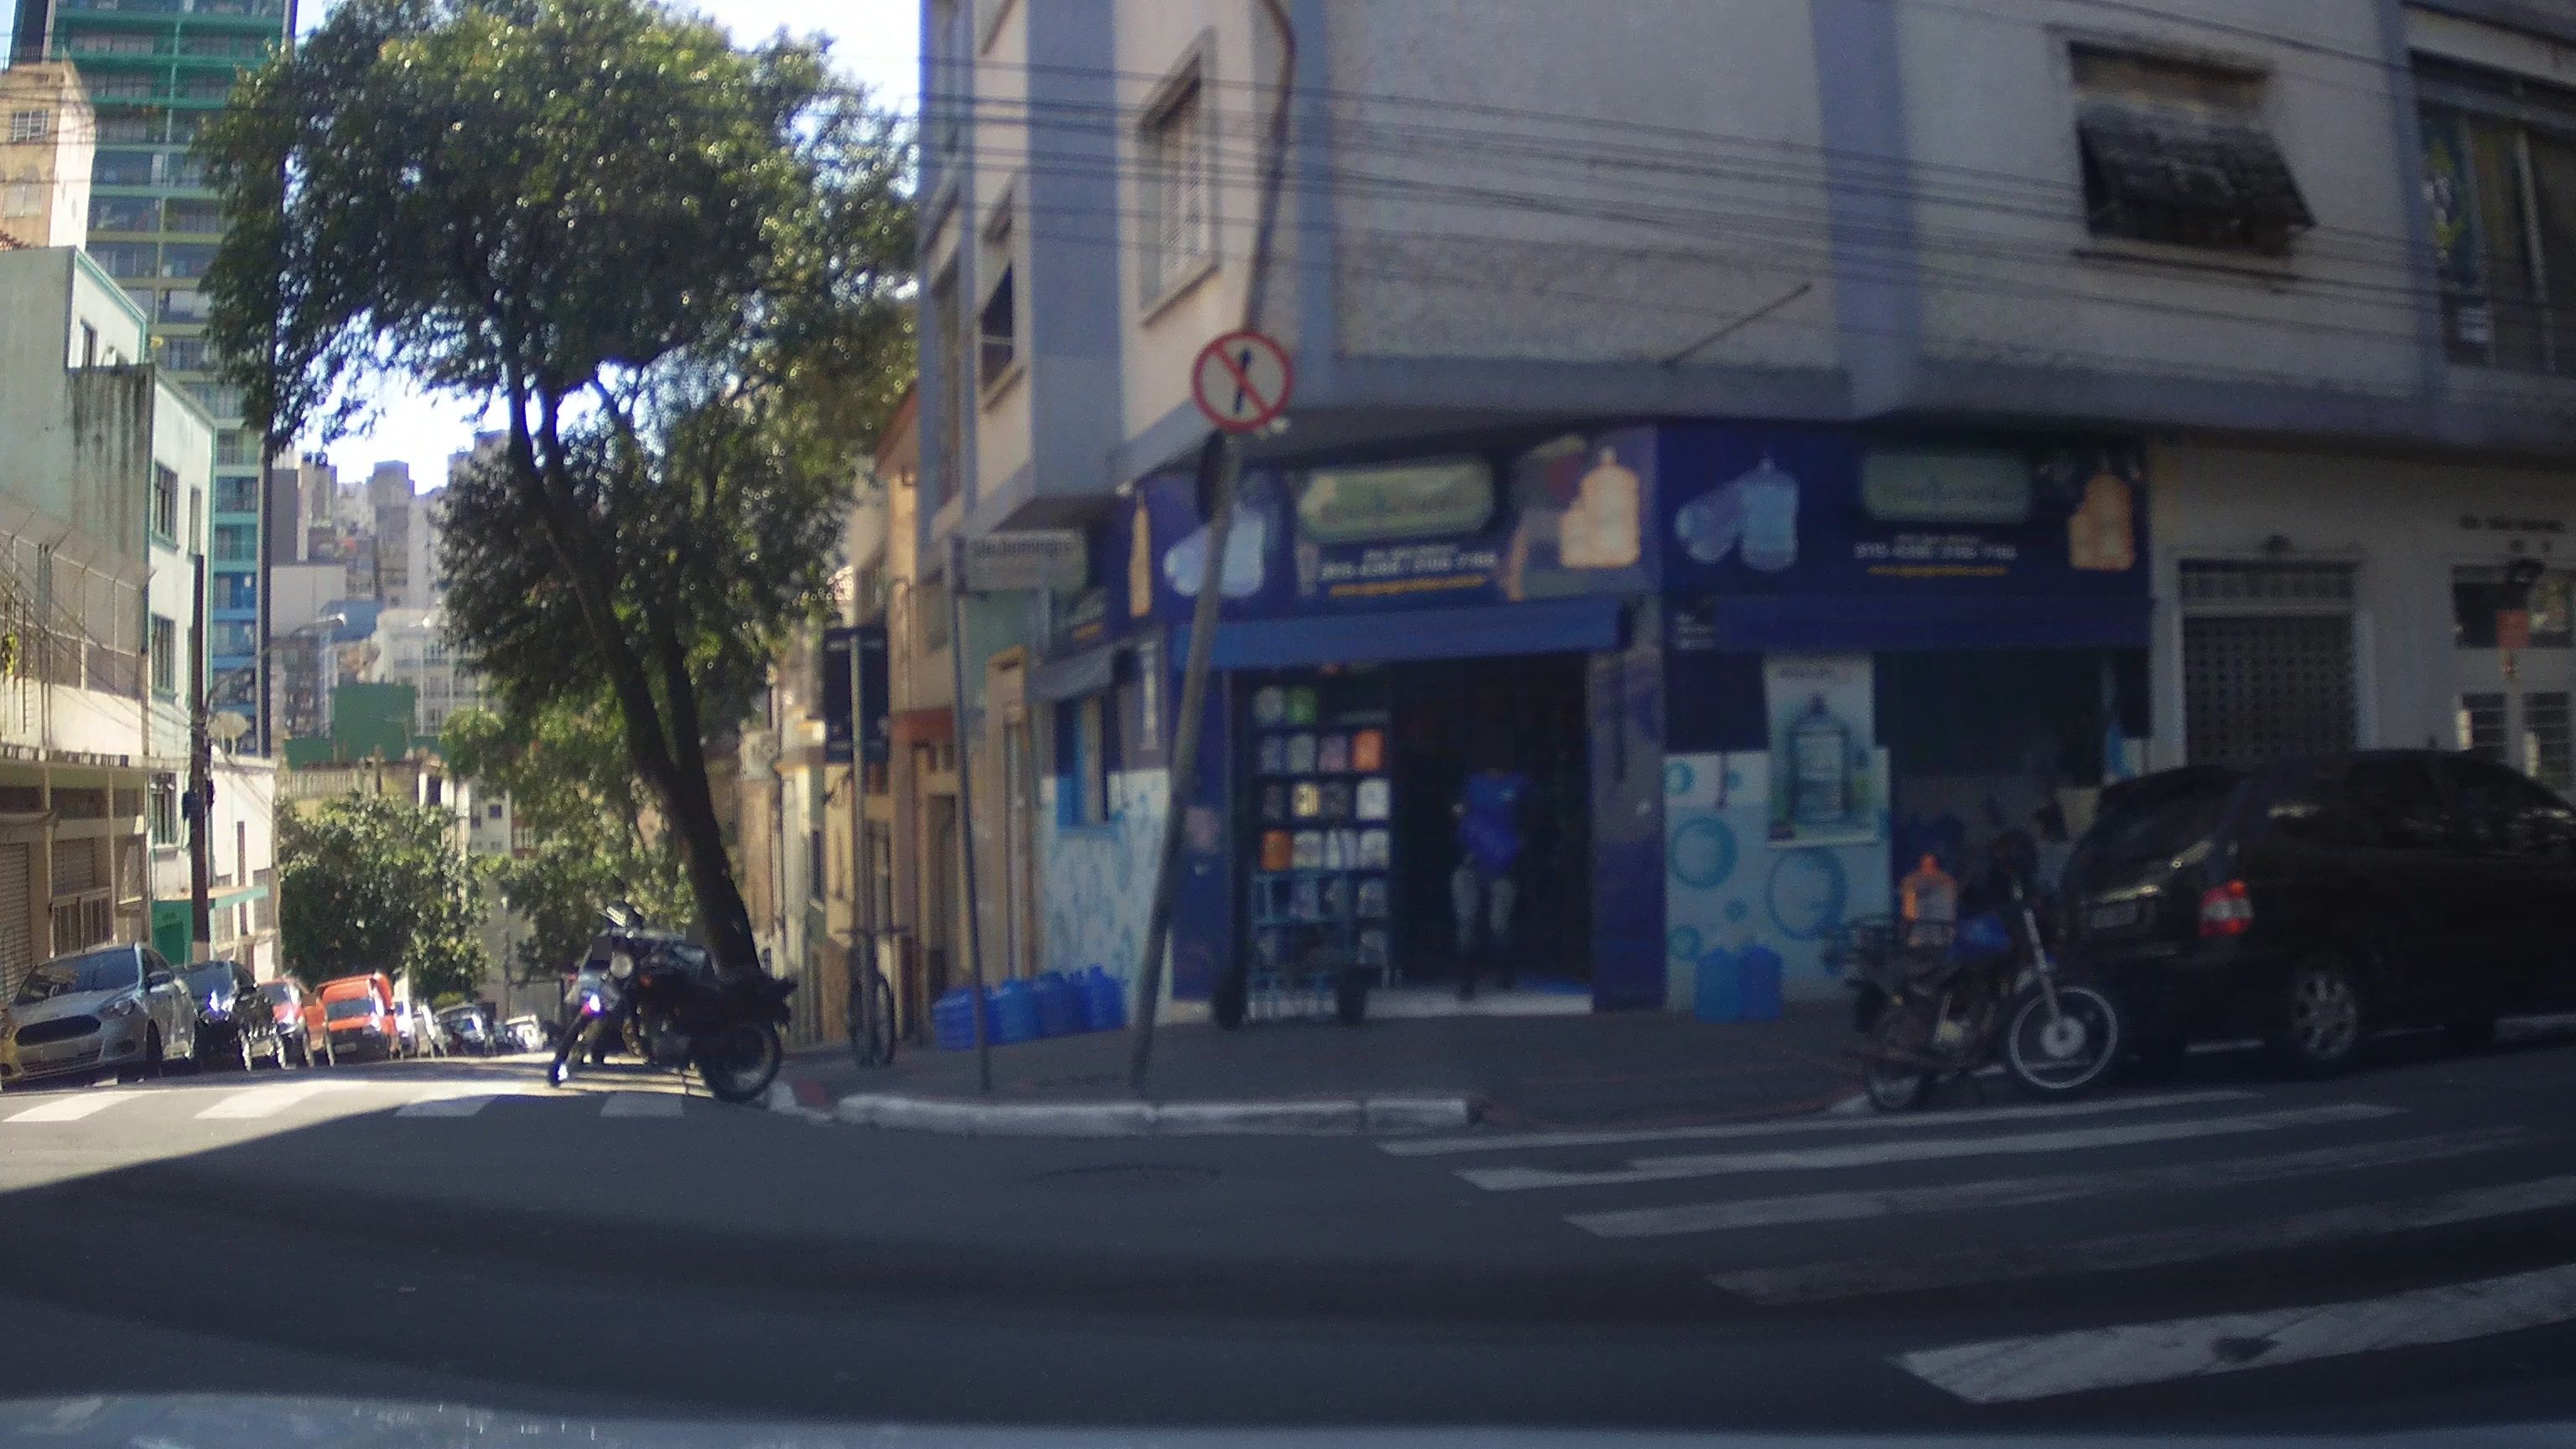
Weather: clear
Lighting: day
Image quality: good
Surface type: driving surface
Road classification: residential
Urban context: urban centre
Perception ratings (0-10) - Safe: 5.38, Lively: 8.73, Beautiful: 2.68, Boring: 1.05, Depressing: 3.5, Wealthy: 2.41